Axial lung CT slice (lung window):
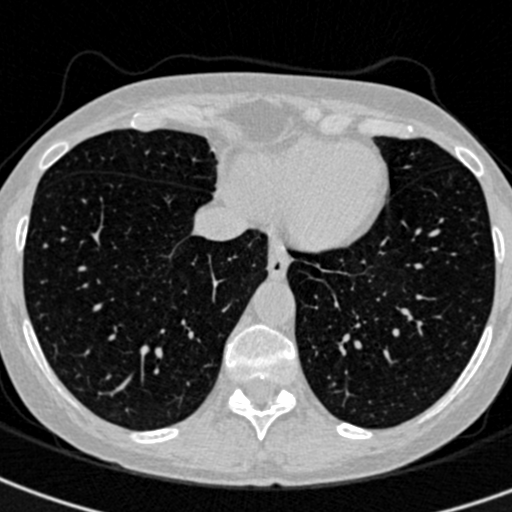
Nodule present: no